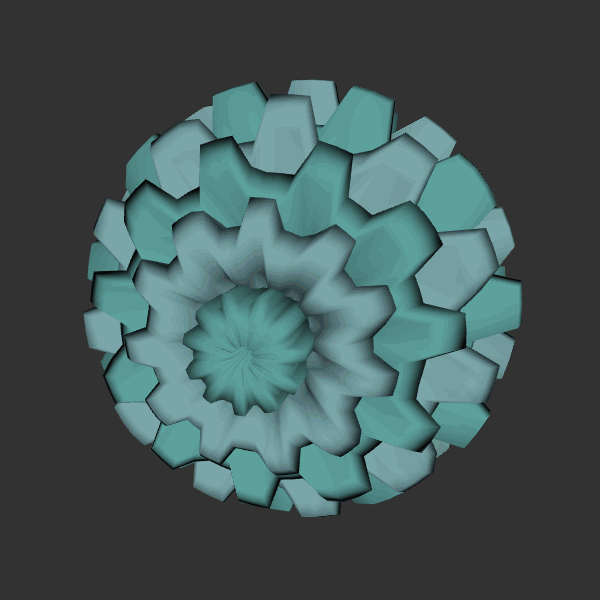
Background: dark